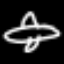
Label: airplane